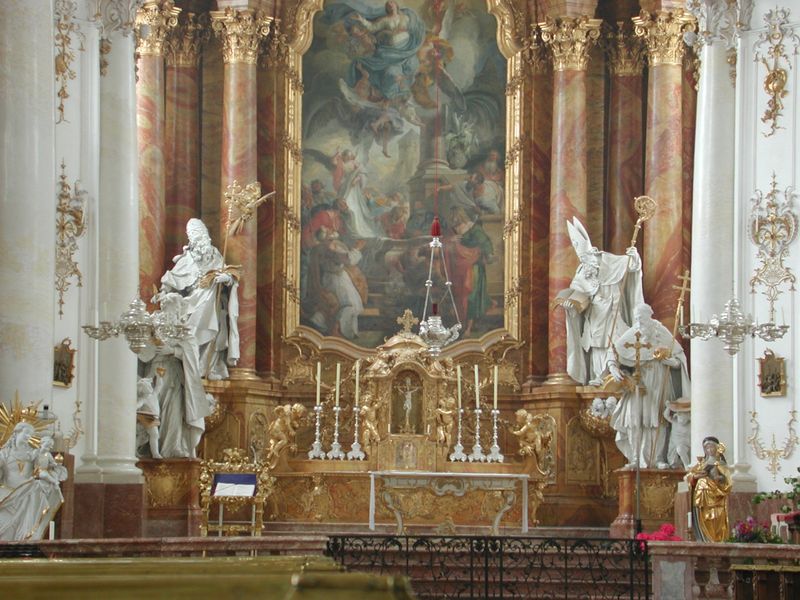
Titel: Hochaltar der Klosterkirche Diessen am Ammersee
Künstler: Francois Cuvillés
Standort: Dießen am Ammersee, St. Mariä Himmelfahrt (EU - D - Bayern)
Schlagwörter: blau, gemälde, frankreich, marmor, säulen, rot, barock, bild, gitter, kirche, gold, engel, italien, stab, figuren, bischof, kerzen, leuchter, foto, buch, bayern, kreuz, dom, strahlen, altar, rom, skulpturen, statuen, jesus, chor, heilige, maria, wandbild, petrus, altarbild, himmelfahrt, kardinäle, basilika, apostel, bernini, päpste, paulus, altarblatt, leucter, vierzehnheiligen, ewigeslicht, zimborium